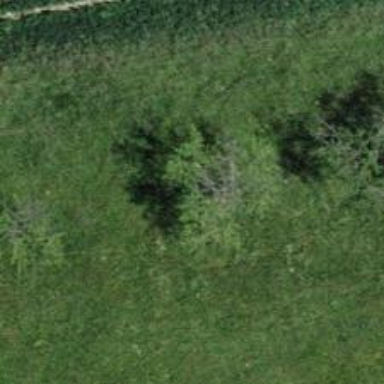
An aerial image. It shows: Agricultural area with broadleaved deciduous trees.